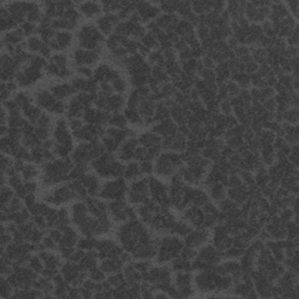
Label: frost